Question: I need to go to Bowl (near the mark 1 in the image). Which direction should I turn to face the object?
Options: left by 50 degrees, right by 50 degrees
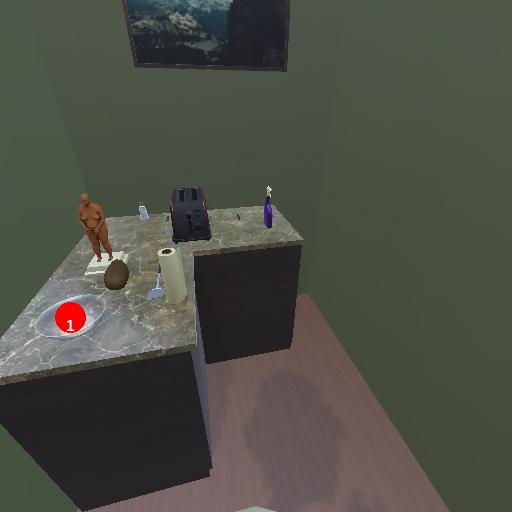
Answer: left by 50 degrees